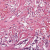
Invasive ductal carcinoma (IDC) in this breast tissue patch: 1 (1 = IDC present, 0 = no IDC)